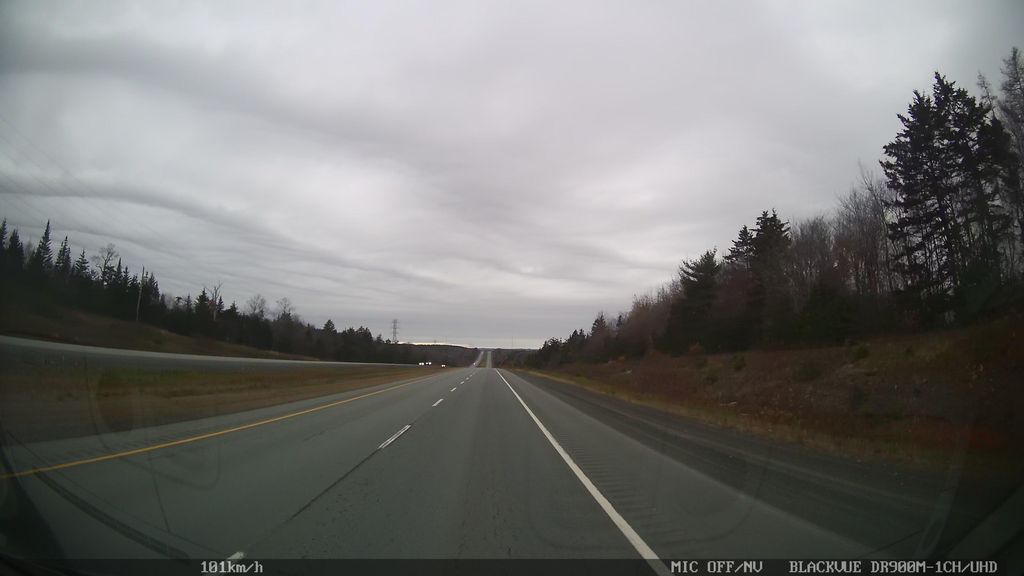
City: halifax